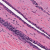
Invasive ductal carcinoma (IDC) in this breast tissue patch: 0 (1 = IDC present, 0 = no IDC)